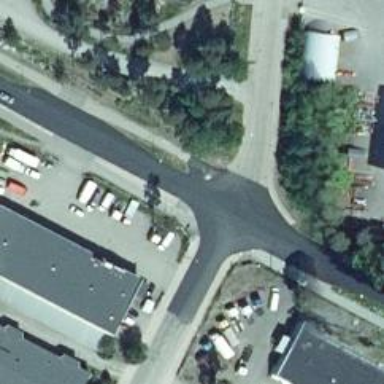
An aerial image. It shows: Asphalt cycleway with crossing.